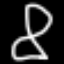
Label: hourglass